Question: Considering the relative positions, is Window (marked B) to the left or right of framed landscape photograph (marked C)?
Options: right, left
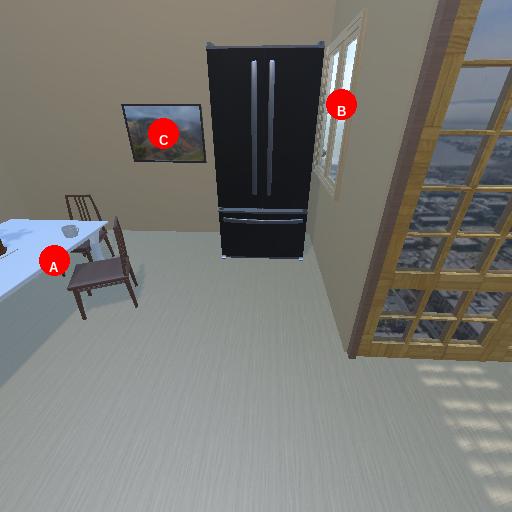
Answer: right